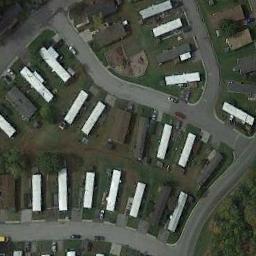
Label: mobile_home_park